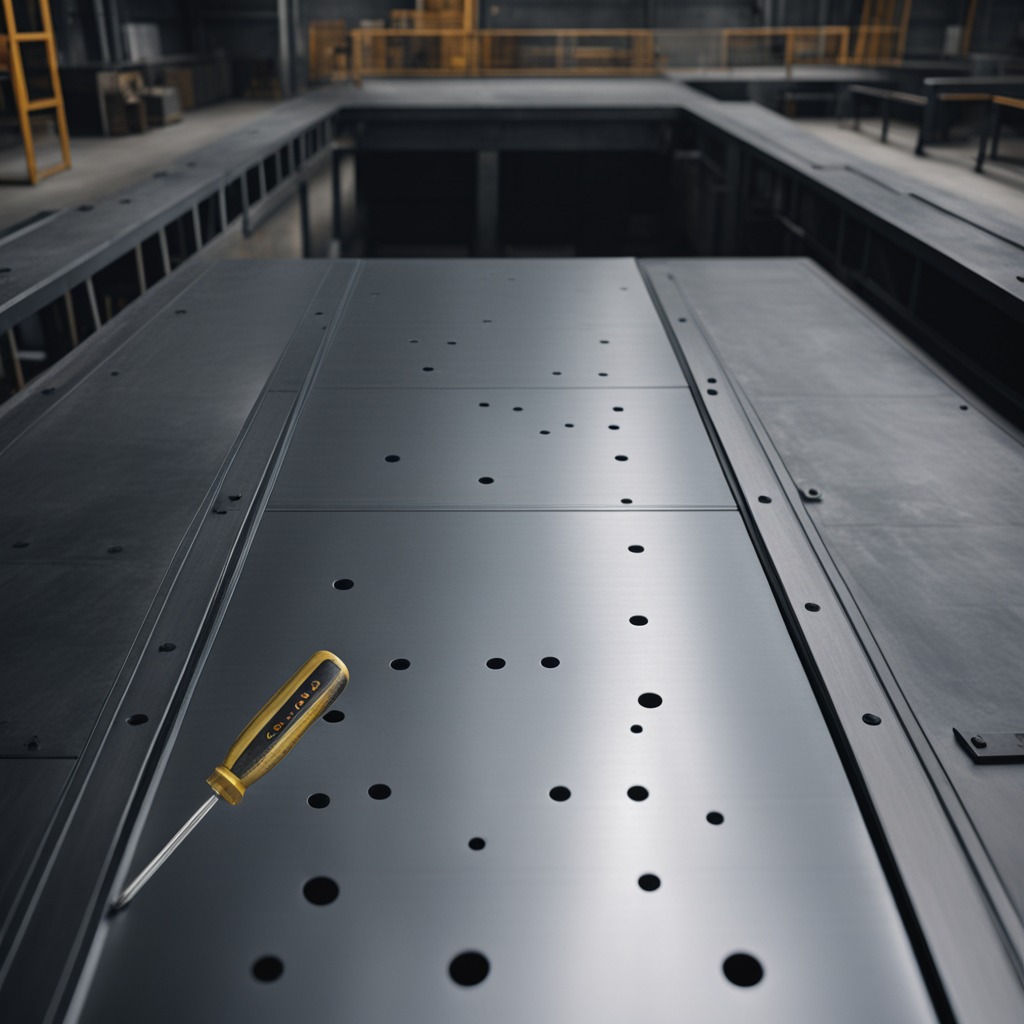
A screwdriver is lying on the cold steel table in a mining workshop.